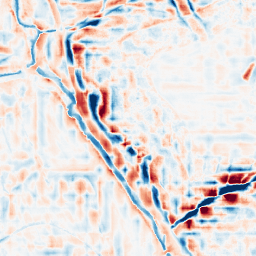
Category: wavelet
Decomposition family: wavelet_reverse_biorthogonal
Decomposition parameters: wavelet: rbio2.4
level: 4
Upsampling method: edge_directed
Upsampling parameters: scale: 2
Upsampling scale: 2